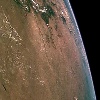
Label: land